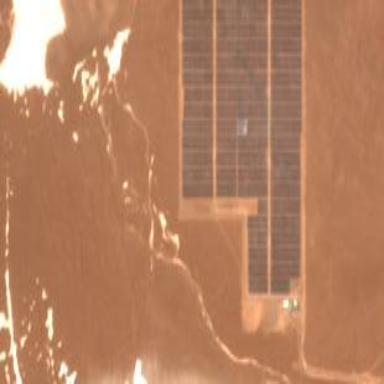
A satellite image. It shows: Solar power plant using photovoltaic technology.